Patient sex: M
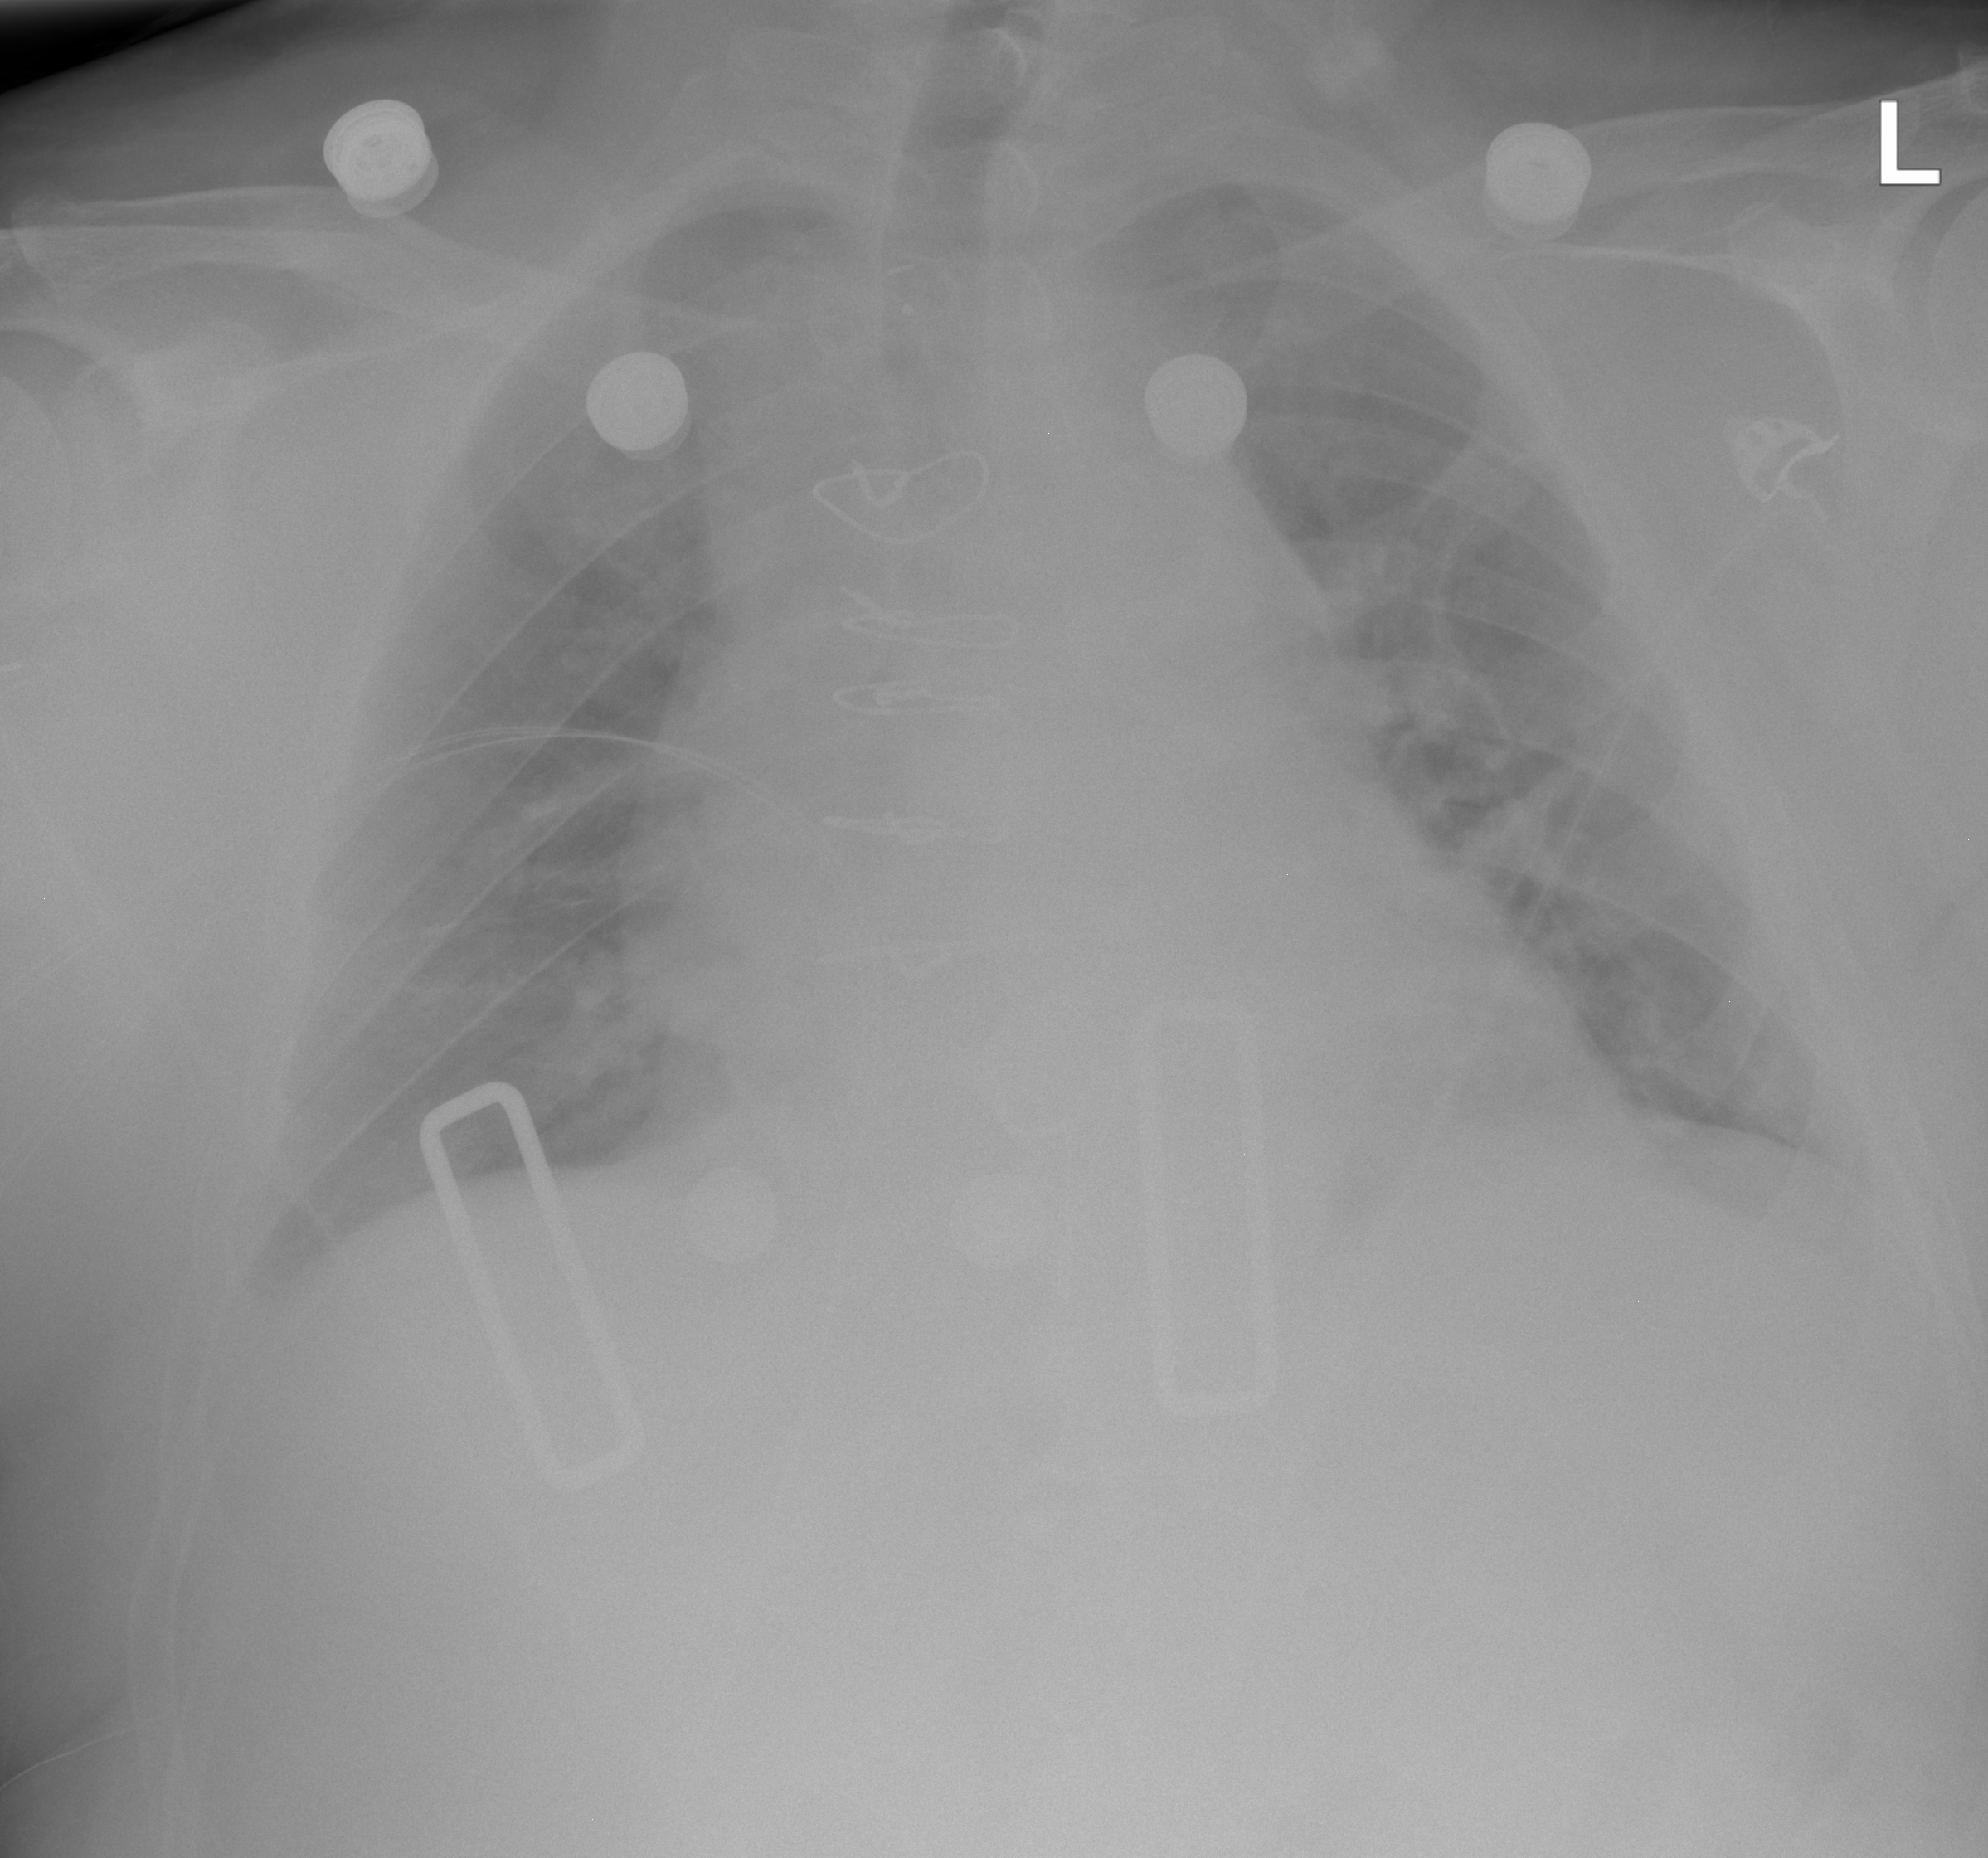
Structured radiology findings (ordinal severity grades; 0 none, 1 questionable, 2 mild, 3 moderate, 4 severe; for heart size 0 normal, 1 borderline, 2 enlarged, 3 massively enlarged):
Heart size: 2
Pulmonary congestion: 2
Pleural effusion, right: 2
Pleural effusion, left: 2
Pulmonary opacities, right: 2
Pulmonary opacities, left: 2
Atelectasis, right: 0
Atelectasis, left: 0